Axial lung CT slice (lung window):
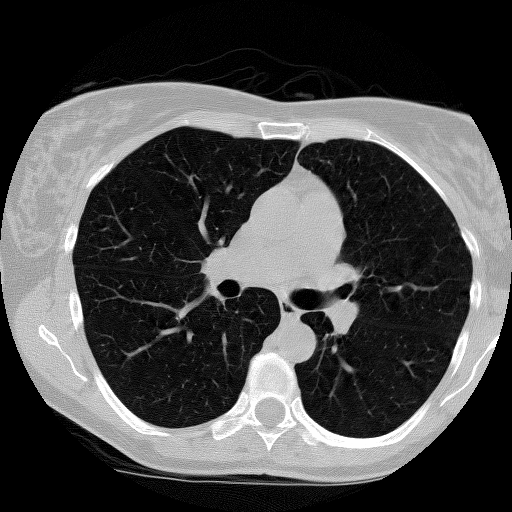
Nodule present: no